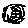
Label: triangle